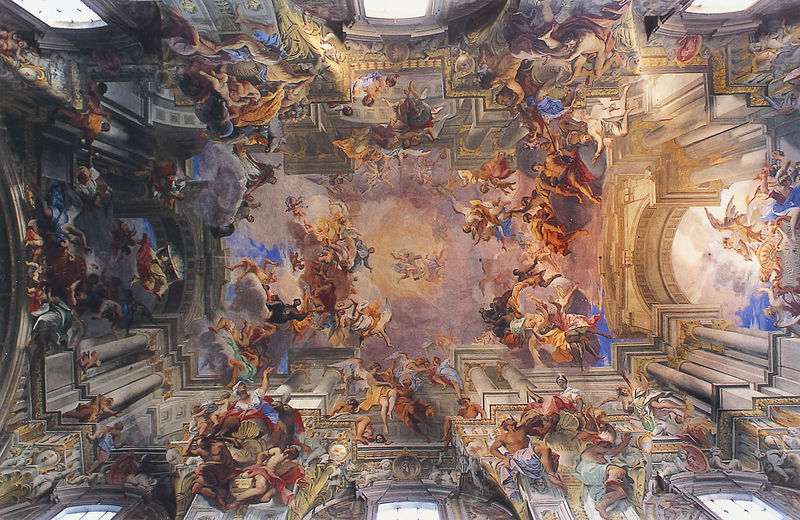
Titel: Sant’ Ignazio, Deckenfresken
Künstler: Andrea Pozzo
Standort: Rom, S. Ignazio (EU - I - Latium)
Schlagwörter: himmel, wolken, frauen, menschen, fenster, licht, männer, säulen, wolke, barock, decke, engel, kuppel, antike, kreuz, strahlen, plastisch, kapitell, götter, rundbögen, deckengemälde, fresko, putten, illusion, deckenfresko, deckenfreko